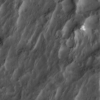
Label: not_dusty